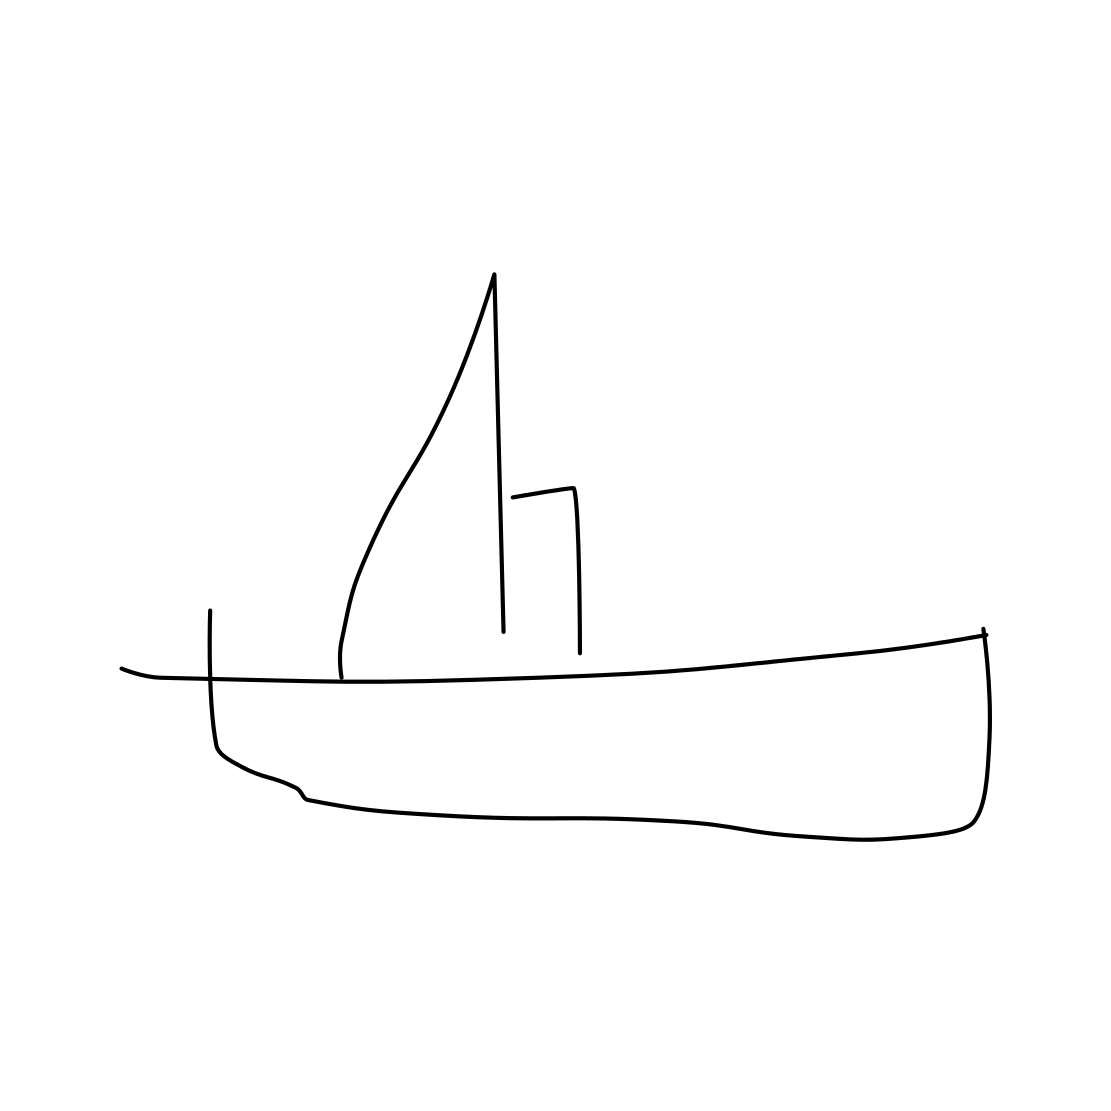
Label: speed-boat